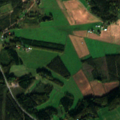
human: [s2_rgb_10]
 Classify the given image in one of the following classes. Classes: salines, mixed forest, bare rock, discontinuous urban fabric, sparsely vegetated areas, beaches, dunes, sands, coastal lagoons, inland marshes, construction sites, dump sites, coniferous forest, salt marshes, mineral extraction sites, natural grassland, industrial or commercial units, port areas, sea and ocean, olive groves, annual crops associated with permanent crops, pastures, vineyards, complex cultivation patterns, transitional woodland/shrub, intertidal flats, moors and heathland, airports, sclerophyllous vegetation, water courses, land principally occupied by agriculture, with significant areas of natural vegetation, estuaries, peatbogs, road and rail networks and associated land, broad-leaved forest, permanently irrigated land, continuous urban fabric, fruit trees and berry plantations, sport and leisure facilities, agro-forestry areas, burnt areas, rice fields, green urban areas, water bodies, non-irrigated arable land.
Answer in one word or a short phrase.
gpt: non-irrigated arable land, land principally occupied by agriculture, with significant areas of natural vegetation, broad-leaved forest, coniferous forest, mixed forest, transitional woodland/shrub